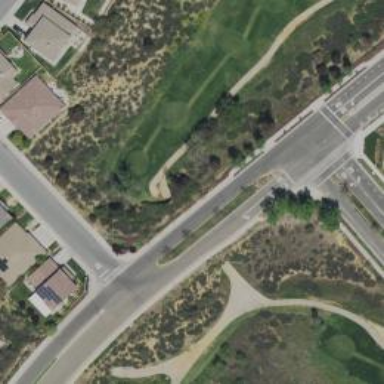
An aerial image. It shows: Service road designated as golf cart path.